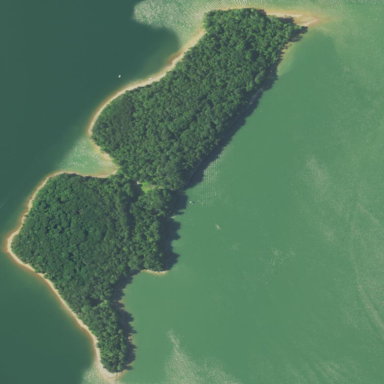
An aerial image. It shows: Island covered with woodland.